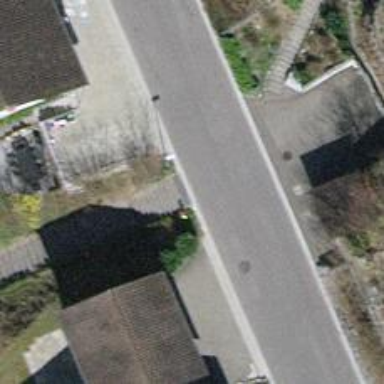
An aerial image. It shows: Road with steps.